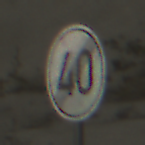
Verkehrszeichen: EndeGeschwindigkeit40
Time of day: MorningAfternoon
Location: Outdoor (Beach)
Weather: PartlyCloudy
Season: NotSpecified
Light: Natural